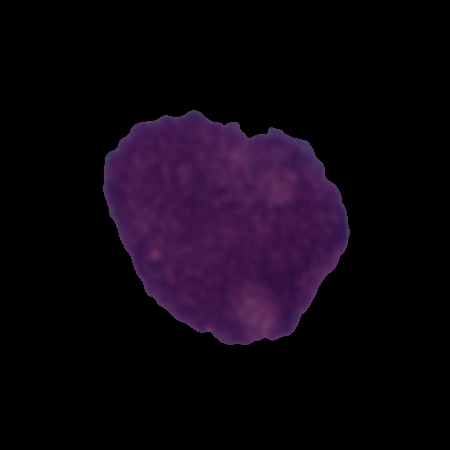
Label: cancer